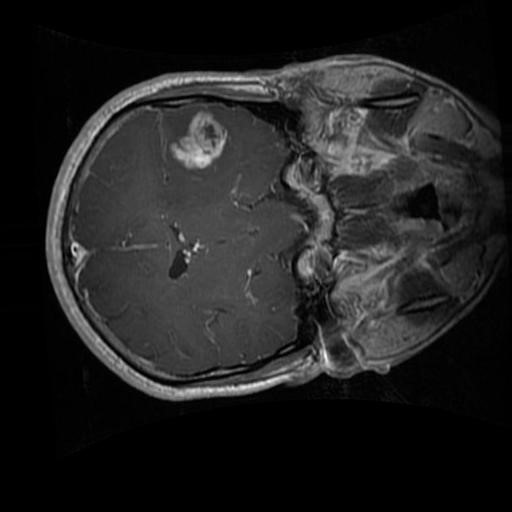
Label: brain_glioma